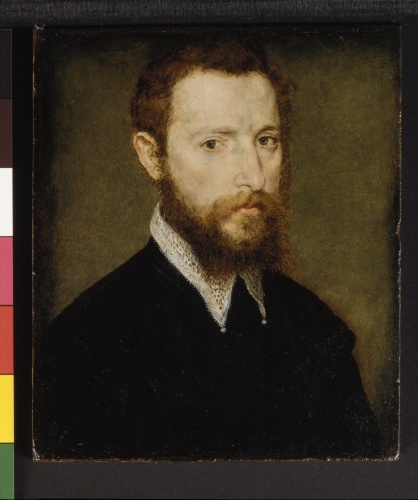
Title: Portrait of a Man with a Pointed Collar
Artist: Corneille de Lyon
Artist bio: Netherlandish, The Hague, active by 1533–died 1575 Lyons
Object type: Painting
Classification: Paintings
Medium: Oil on wood
Dimensions: 5 5/8 x 4 3/4 in. (14.3 x 12.1 cm)
Department: European Paintings
Credit line: The Friedsam Collection, Bequest of Michael Friedsam, 1931
Accession year: 1932
Repository: Metropolitan Museum of Art, New York, NY
Tags: Men|Portraits